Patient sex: F
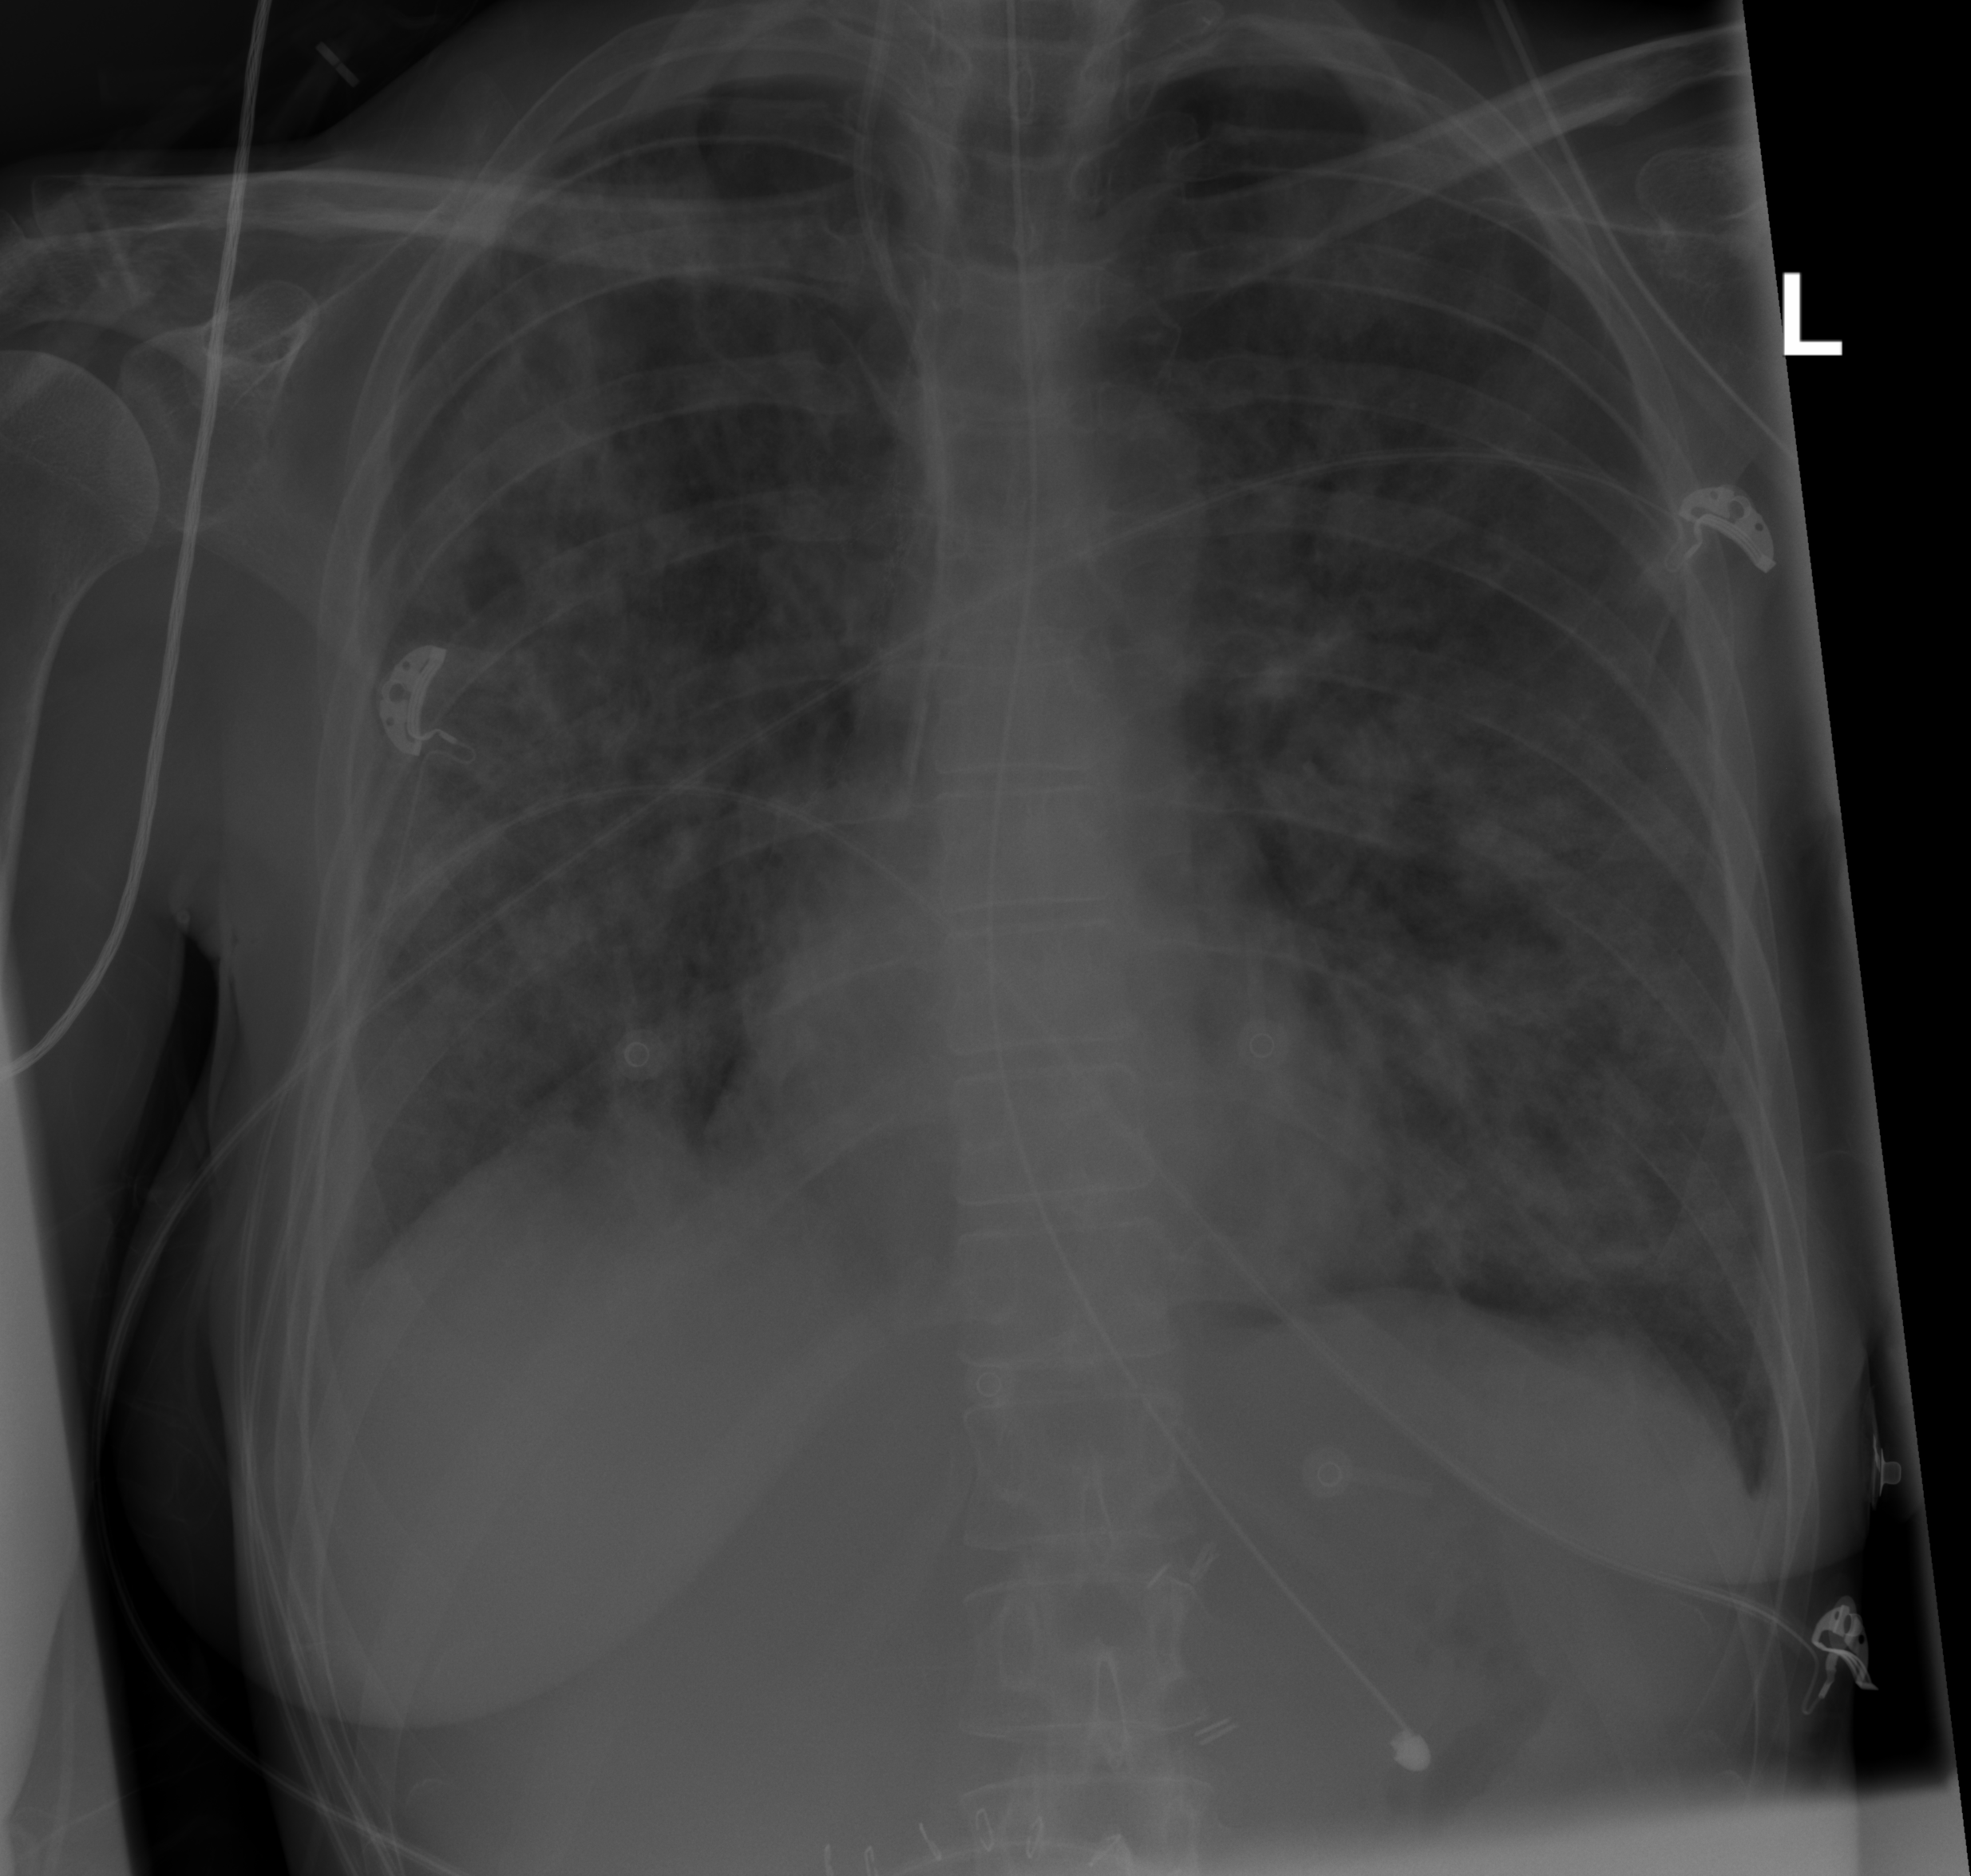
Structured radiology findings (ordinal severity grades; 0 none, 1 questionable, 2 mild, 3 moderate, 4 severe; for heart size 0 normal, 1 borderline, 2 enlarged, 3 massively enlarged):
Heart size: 0
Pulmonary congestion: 0
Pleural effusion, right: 1
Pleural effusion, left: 0
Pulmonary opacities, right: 3
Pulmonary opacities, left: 3
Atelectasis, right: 2
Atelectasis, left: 0